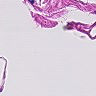
Metastatic tissue present: no